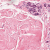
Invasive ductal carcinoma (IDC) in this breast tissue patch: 0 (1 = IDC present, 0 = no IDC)